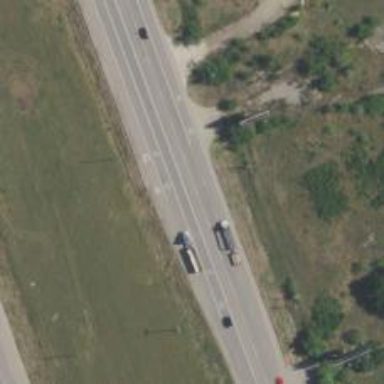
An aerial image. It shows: Trunk highway.